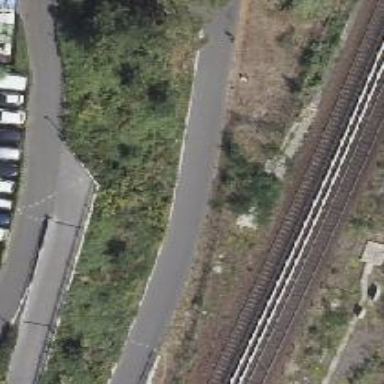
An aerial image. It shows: Asphalt path.